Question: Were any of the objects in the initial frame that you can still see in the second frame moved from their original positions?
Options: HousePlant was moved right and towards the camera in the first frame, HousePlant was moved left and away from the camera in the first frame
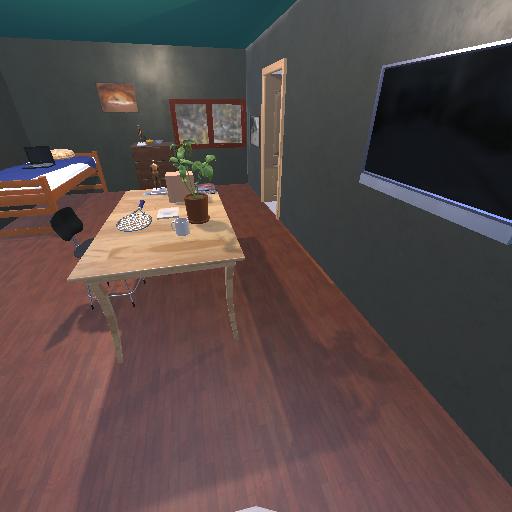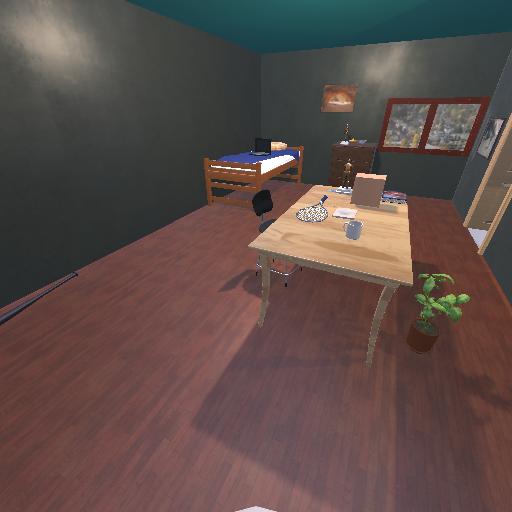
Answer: HousePlant was moved right and towards the camera in the first frame